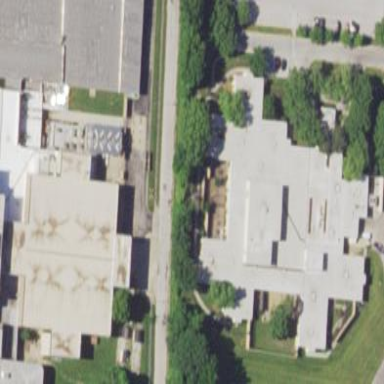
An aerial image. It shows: Hospital building.